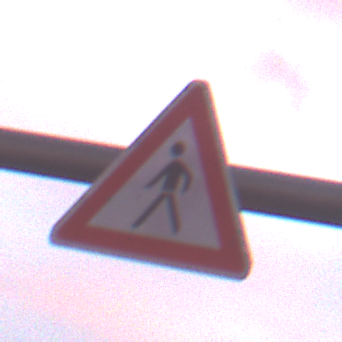
Verkehrszeichen: FussgaengerRechts
Umgebung: Outdoor, Urban
Tageszeit: SunriseSunset
Wetter: PartlyCloudy
Licht: Natural
Jahreszeit: NotSpecified
Kontrast: MediumContrast